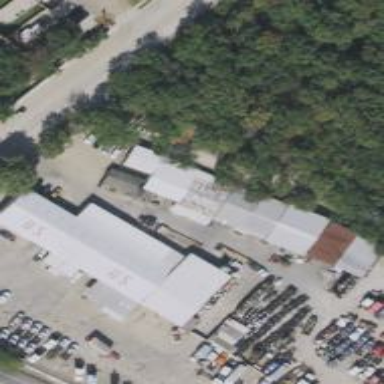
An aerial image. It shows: Car repair building.